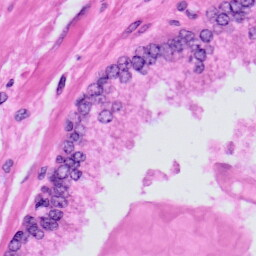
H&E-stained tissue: Prostate